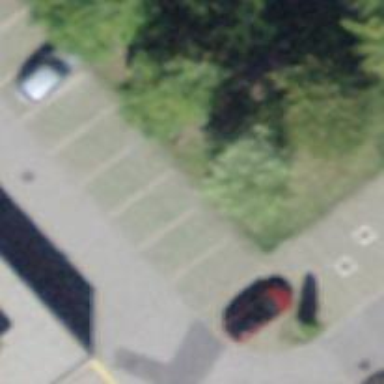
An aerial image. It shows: Street-side parking area.